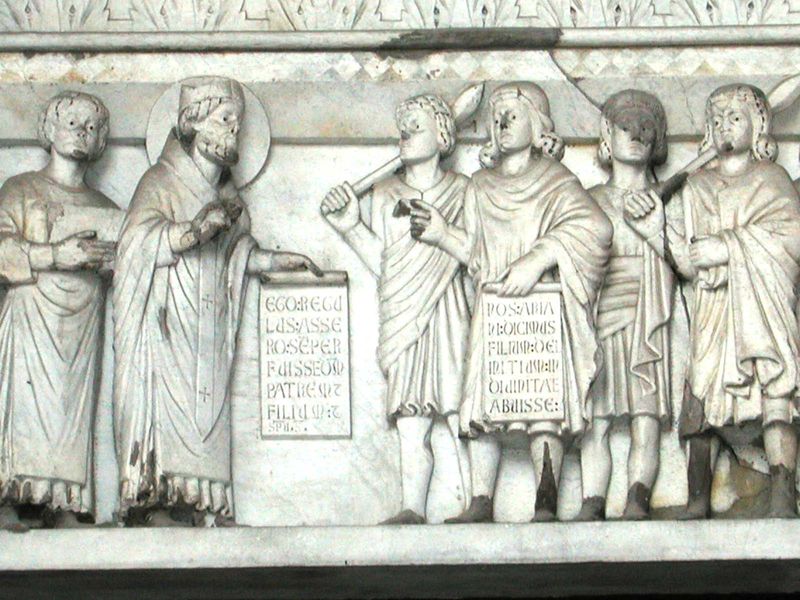
Titel: Portalanlage S. Martino
Standort: Lucca, S. Martino (EU - I)
Schlagwörter: mann, menschen, hut, männer, ornament, bart, falten, stein, geistlicher, gewand, haare, locken, skulptur, beine, sprung, relief, schrift, mauer, figuren, bischof, könig, lanze, soldaten, tafel, bordüre, nasen, detail, inschrift, bildhauerei, steinmetz, buch, schwerter, text, waffen, herrscher, treffen, fries, heiligenschein, heiliger, schriftrolle, speer, bildhauer, latein, schriftrollen, schrifttafel, tafeln, pallium, rollegelehrte